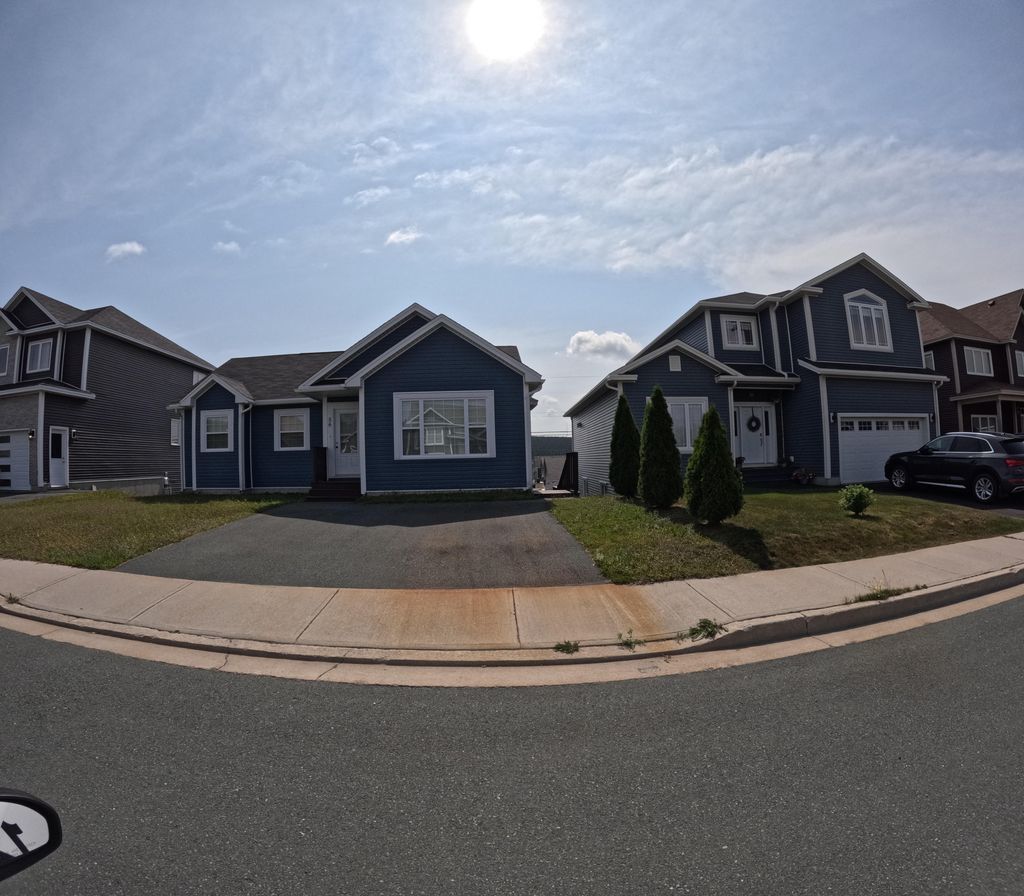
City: st_johns